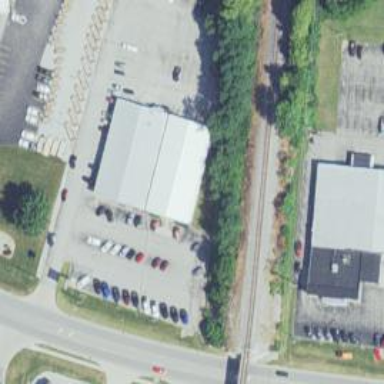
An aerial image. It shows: Building housing car shop.